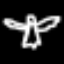
Label: angel